Question: What is the search bar text?
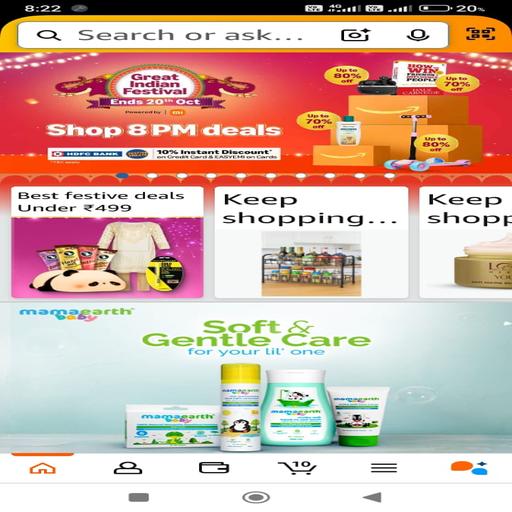
Answer: Search or ask